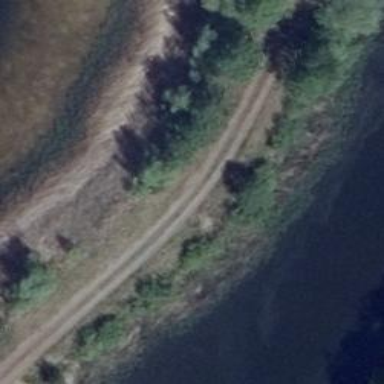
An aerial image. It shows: Track road with grade3 tracktype.